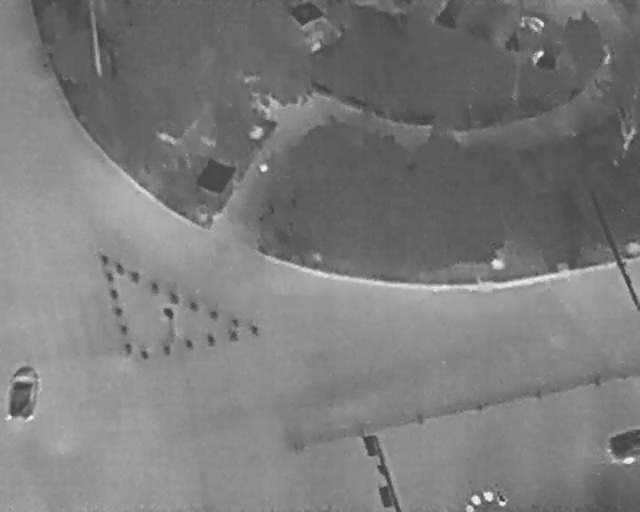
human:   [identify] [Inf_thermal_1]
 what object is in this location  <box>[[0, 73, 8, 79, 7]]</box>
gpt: <ref>1 medium car at the bottom left</ref>

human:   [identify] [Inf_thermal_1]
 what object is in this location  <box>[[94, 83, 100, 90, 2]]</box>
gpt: <ref>1 medium car at the bottom right</ref>